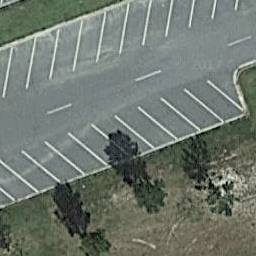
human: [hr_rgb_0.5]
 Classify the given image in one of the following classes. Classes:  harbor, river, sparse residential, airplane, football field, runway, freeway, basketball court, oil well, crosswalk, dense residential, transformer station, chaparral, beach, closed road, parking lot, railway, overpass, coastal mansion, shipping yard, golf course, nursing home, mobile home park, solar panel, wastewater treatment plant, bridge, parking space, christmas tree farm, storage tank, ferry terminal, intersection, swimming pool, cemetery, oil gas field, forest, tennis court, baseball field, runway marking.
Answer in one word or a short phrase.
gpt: parking space